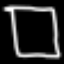
Label: square